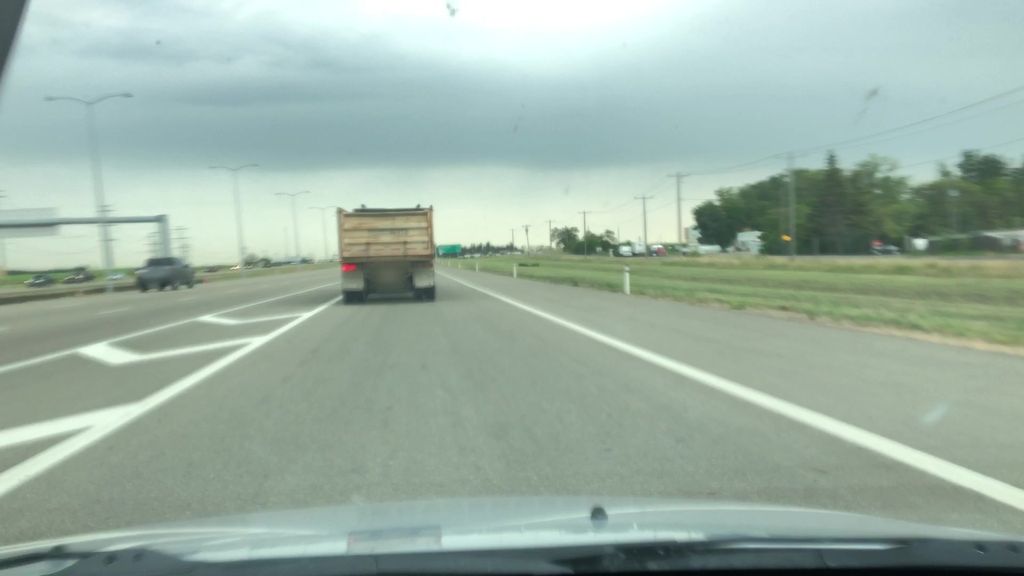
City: edmonton